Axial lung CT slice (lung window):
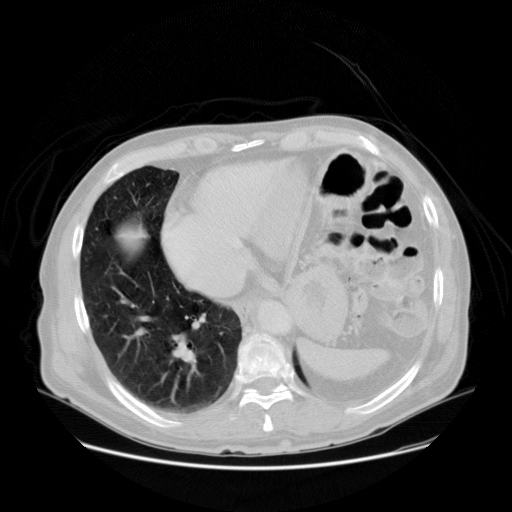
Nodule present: no